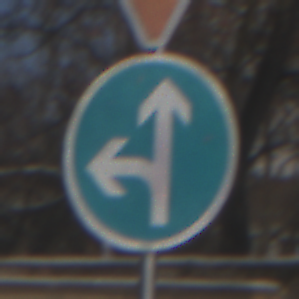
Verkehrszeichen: VorgeschriebeneFahrtrichtungGeradeausOderLinks
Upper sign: VorfahrtGewaehren
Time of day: MorningAfternoon
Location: Outdoor (Special)
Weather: Clear
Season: Winter
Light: Natural